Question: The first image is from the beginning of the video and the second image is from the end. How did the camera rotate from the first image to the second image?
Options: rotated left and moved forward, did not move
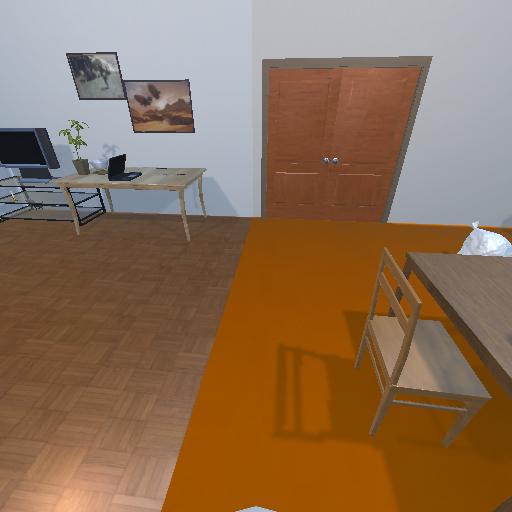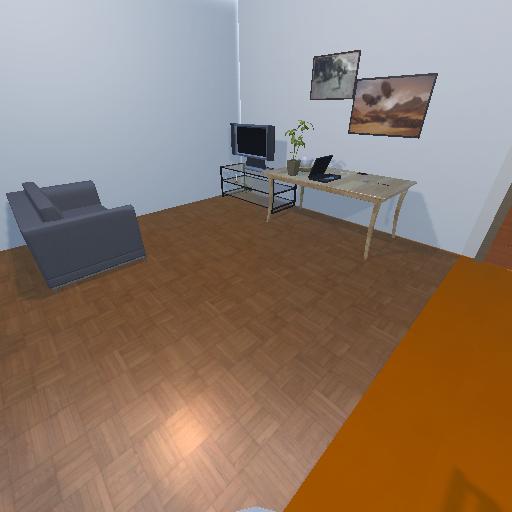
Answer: rotated left and moved forward